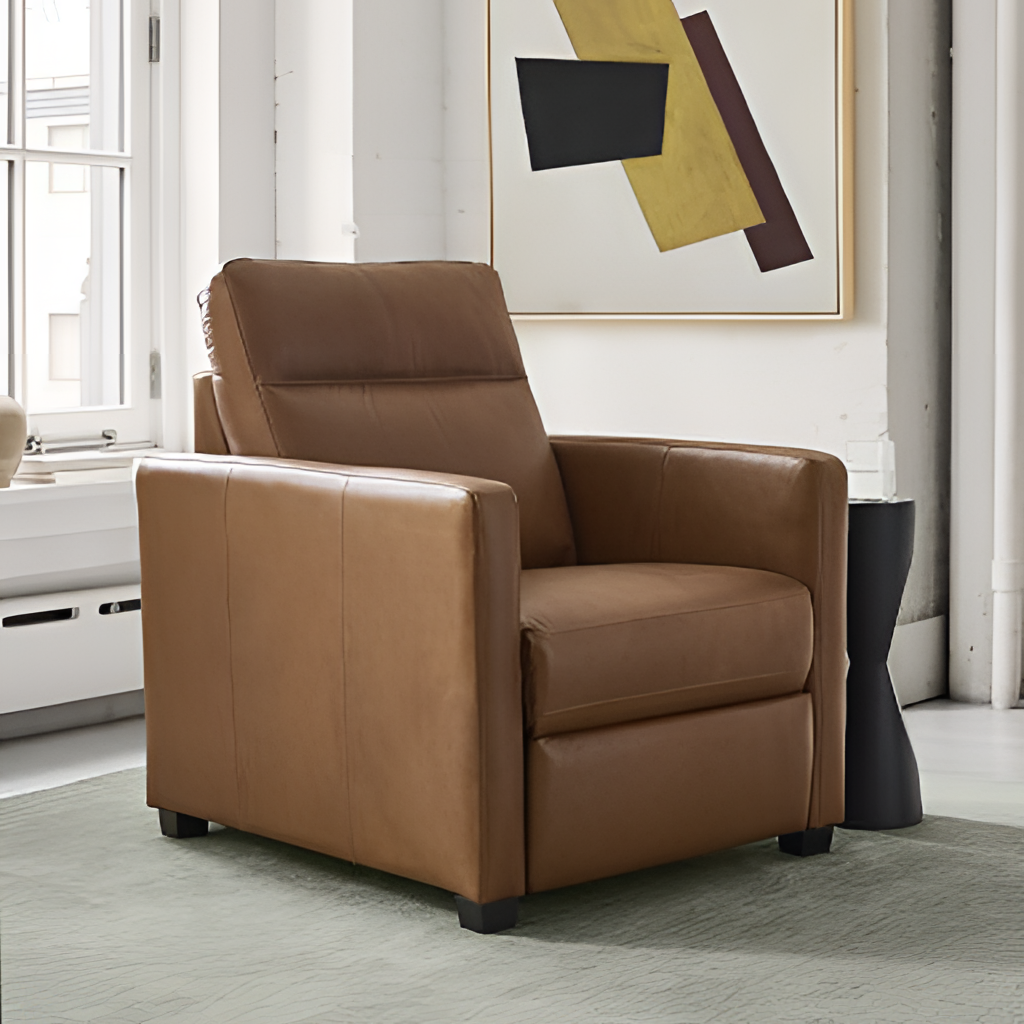
leather armchair, living room, white paint wallpaper, with solid pattern, contemporary, fabric flooring, with textured pattern